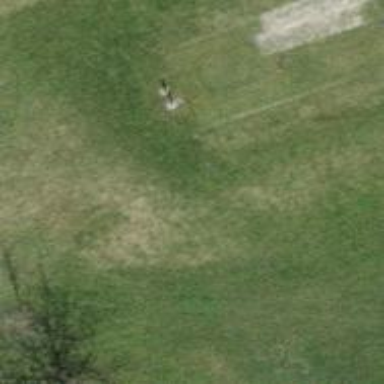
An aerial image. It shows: Grassy area designated as golf tee.